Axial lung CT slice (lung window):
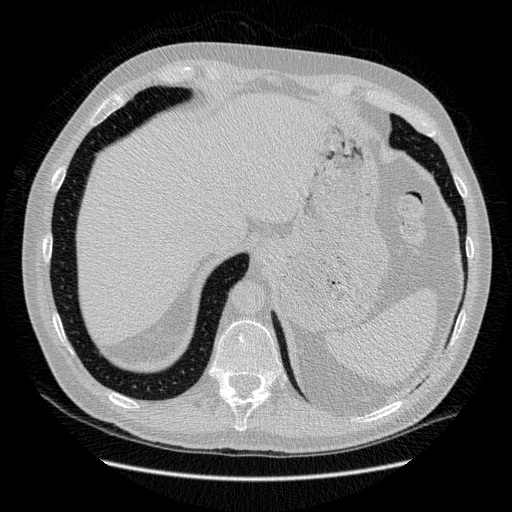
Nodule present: no